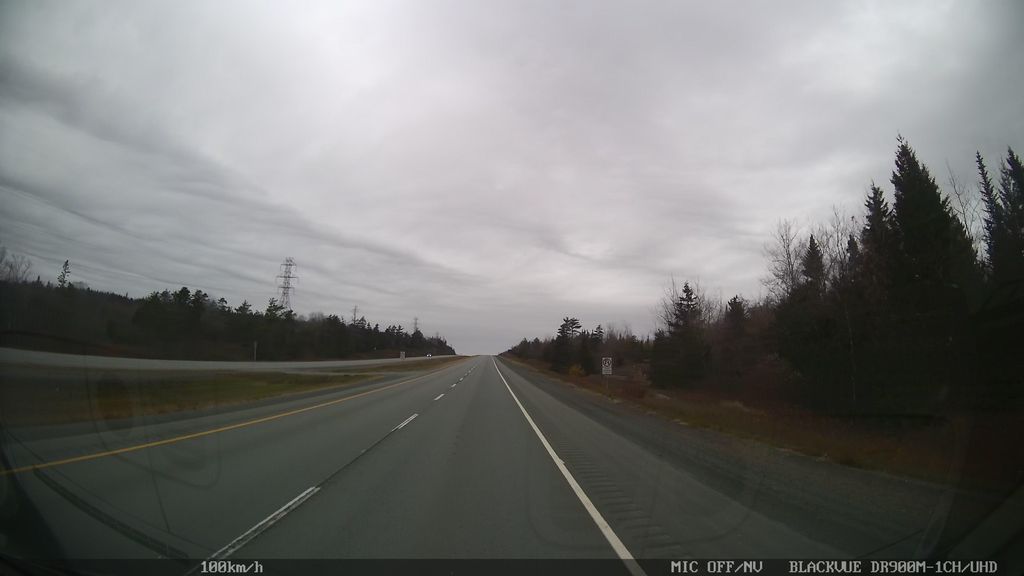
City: halifax